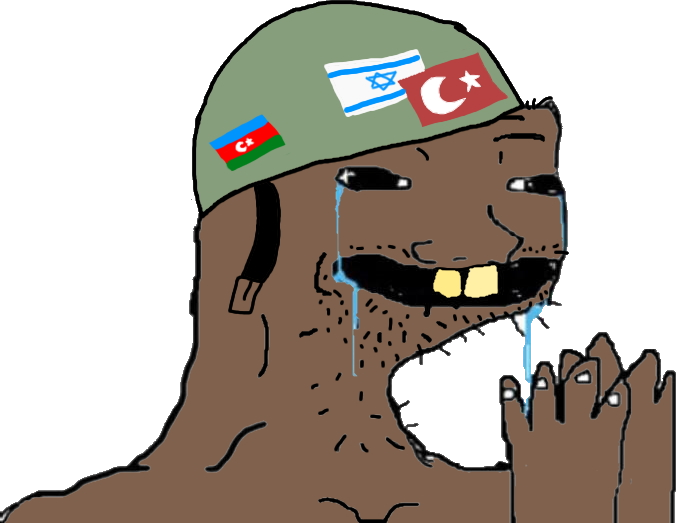
Label: 5_Brainlet